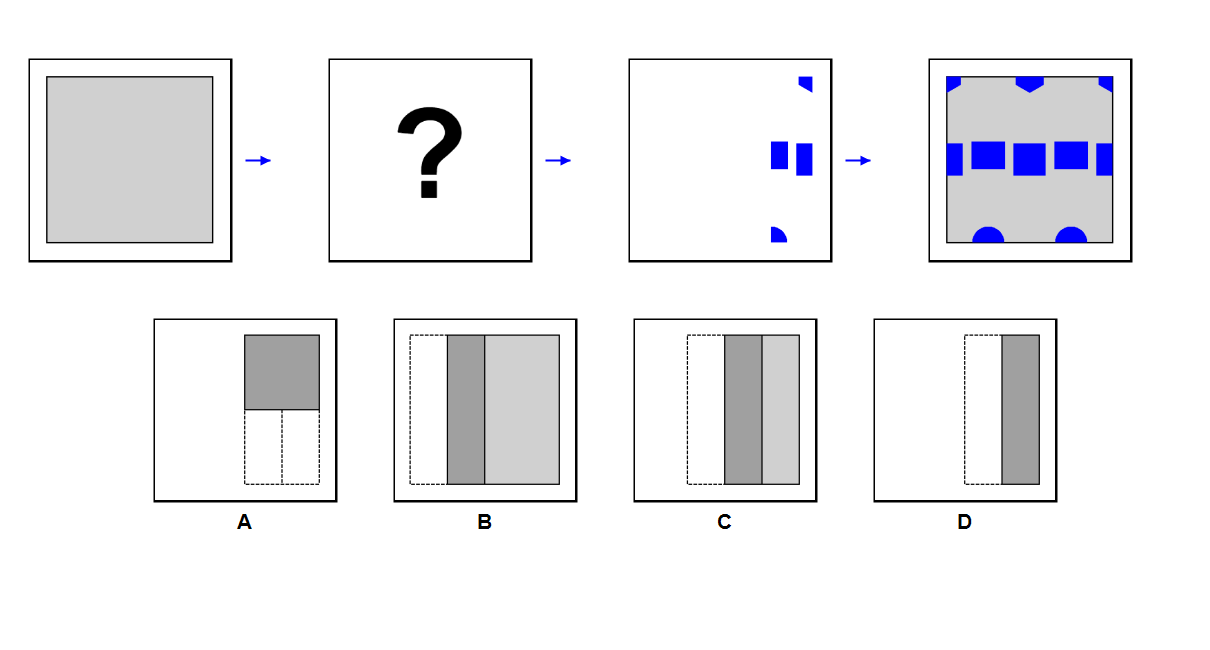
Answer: A